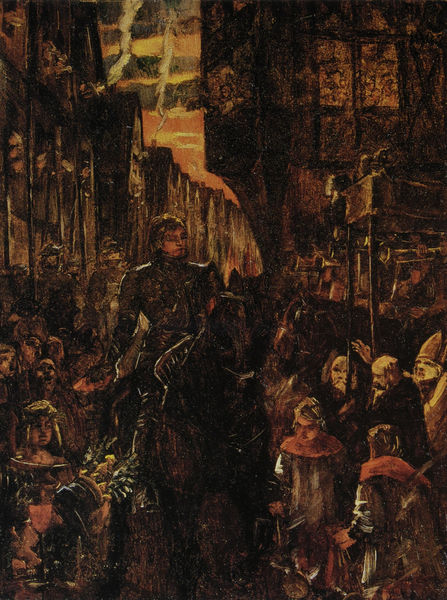
Titel: Einzug Friedrich des Siegreichen in Heidelberg
Künstler: Heinrich Wilhelm Trübner
Standort: Heidelberg
Institution: Kurpfälzisches Museum der Stadt Heidelberg
Schlagwörter: dunkel, feuer, flügel, gemälde, gewitter, gruppe, held, himmel, kampf, mann, schatten, umhang, wolken, frauen, gelb, menschen, stadt, abend, ausschnitt, blumen, braun, fenster, frankreich, frau, hell, holz, laternen, licht, männer, orange, schwarz, strasse, weiss, dach, gebäude, haus, rot, tier, weg, expressionismus, leute, malerei, masse, menge, versammlung, alt, gesichter, diener, mensch, tod, wache, öl, häuser, kirche, qualm, rauch, sonne, geistlicher, realismus, gewänder, kind, genre, kamin, kinder, pferd, pferde, reiter, engel, beine, rappe, reiten, reiterin, ritt, balkon, spanien, düster, fahnen, fassaden, gasse, zuschauer, fahne, zug, dorf, dächer, giebel, ziegel, figuren, angst, banner, brand, krieg, schlacht, unwetter, bischof, historienbild, kaiser, könig, papst, soldaten, finster, goya, um 1900, flucht, regen, eng, erker, schild, kreuz, flammen, abendhimmel, uniform, knien, revolte, soldat, volk, helm, herrscher, ölmalerei, gruppenbild, menschenmenge, ritter, heer, marsch, rüstung, wimpel, triumph, prister, pfarrer, ross, blitz, hölle, kampfszene, manierismus, mittelalter, krieger, historienmalerei, krönung, priester, empfang, zeichnerisch, ölskizze, mönch, fachwerk, baldachin, bettler, bischöfe, bozzetto, dreissigjähriger krieg, drohend, fachwerkhäuser, geistiger, geistliche, gemenge, heiliger, himmela, huldigung, jean d'rc, jeanne d'rc, johanna, kreuzzug, kreuzzüge, lanzen, marktplatz, menschenmenmge, mitra, mönche, nact, orleans, palmen, plaket, posaunen, prozession, ritterrüstung, rote kragen, staße, tiara, umhänge, umzug, zuschaeur, heilige, speere, esse, ankunft, aufbruch, heerführer, sporen, fürstin, spalier, el greco, triumphzug, brennend, eintritt, strassenzug, reitend, einzug, sänfte, önig, bischoff, einritt, jeanne d'arc, riot, gelb#, stra0ße, d'arc